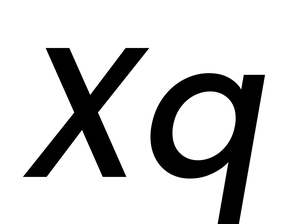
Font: Poppins-MediumItalic